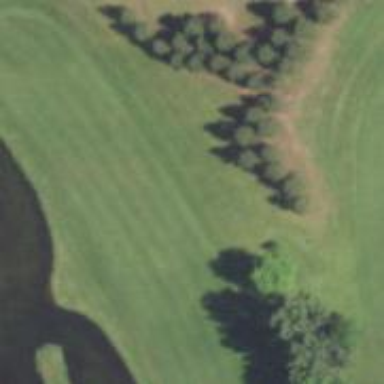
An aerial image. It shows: View of golf hole.